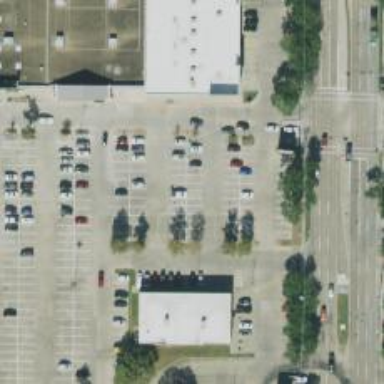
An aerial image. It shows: Parking space is available.